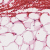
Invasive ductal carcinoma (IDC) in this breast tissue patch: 0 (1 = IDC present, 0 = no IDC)